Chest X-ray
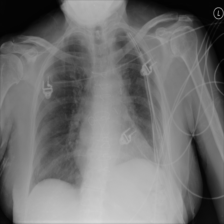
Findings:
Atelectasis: negative
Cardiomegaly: negative
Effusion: negative
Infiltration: negative
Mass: negative
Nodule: negative
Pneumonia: negative
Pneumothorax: negative
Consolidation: negative
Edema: negative
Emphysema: negative
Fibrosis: negative
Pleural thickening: negative
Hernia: negative